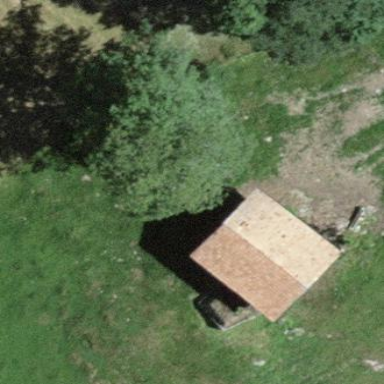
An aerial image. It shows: Barn.